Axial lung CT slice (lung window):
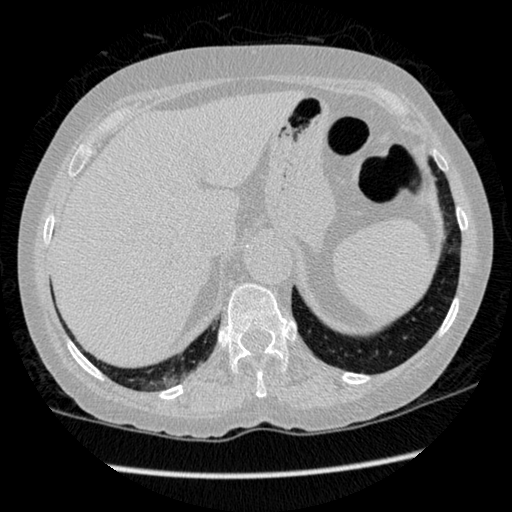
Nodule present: no